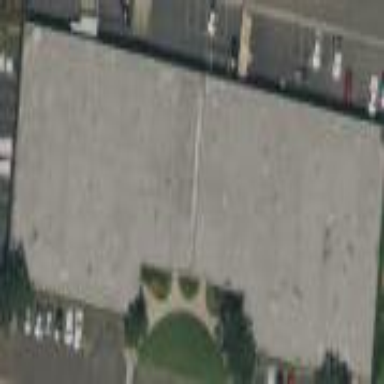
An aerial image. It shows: Warehouse building.